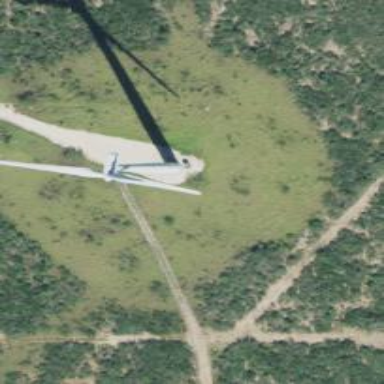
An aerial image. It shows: Wind generator powered by horizontal-axis wind turbine.